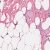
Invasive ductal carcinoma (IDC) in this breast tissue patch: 1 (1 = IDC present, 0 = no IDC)